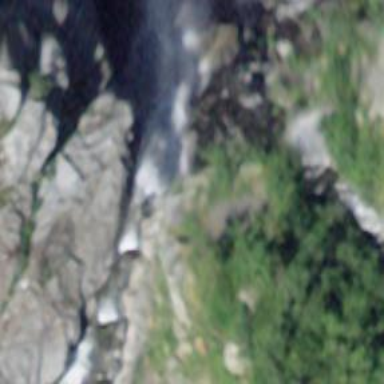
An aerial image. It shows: Beautiful waterfall.